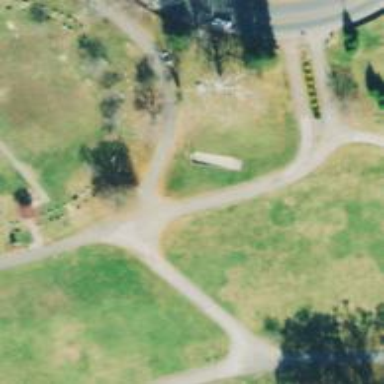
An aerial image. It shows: Sculpture memorial with historic significance.